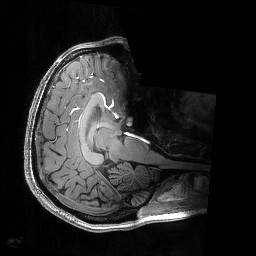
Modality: T1w
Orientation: axial